Question: What is the value of the measurement in the image?
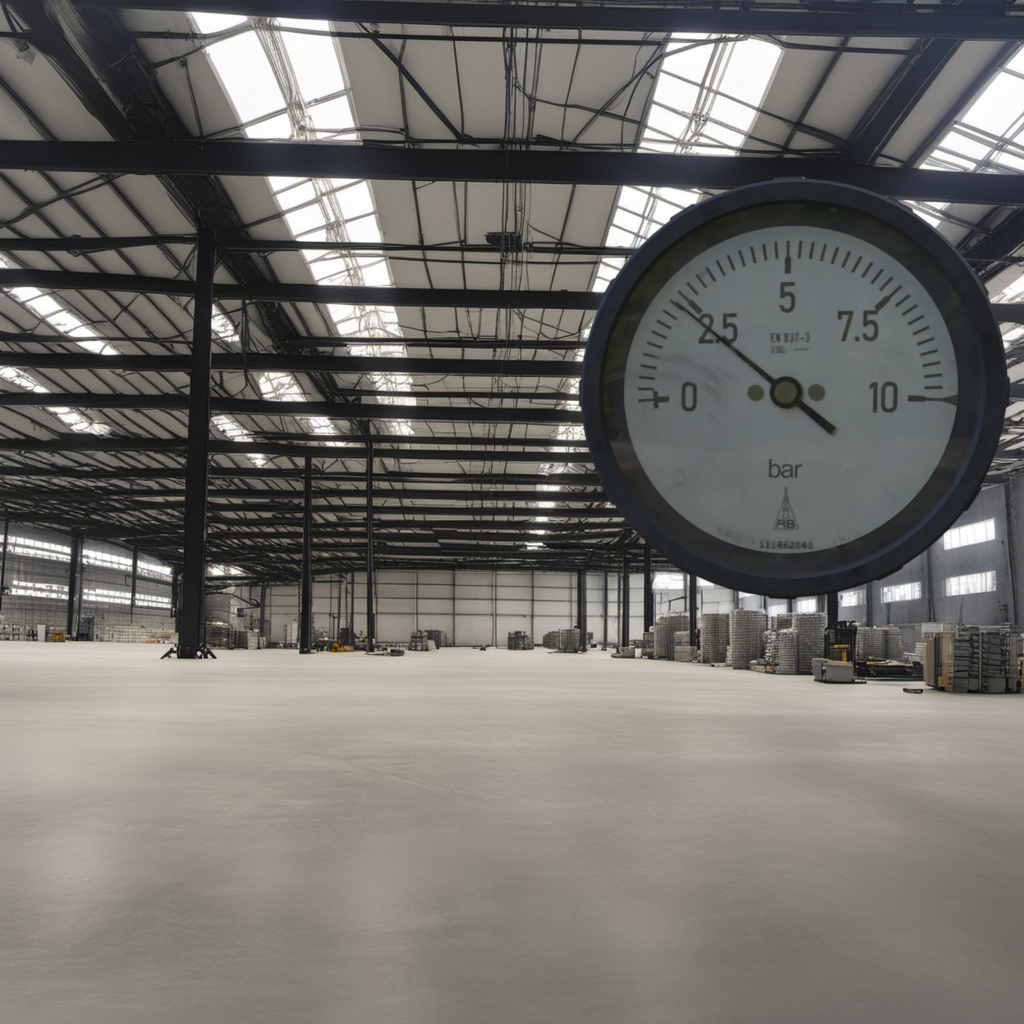
Answer: The result is 2.39
Question: What is the range of the measurement shown in the image?
Answer: The range is from 0 to 10
Question: What is the minimum and maximum value of this measurement?
Answer: The minimum value is 0 and the maximum value is 10